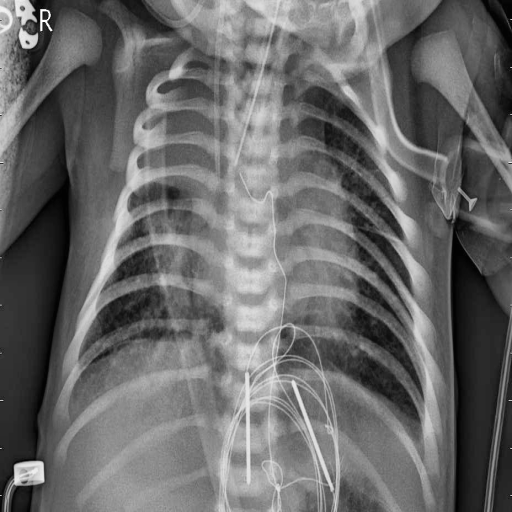
Finding: PNEUMONIA